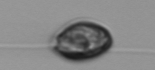
Label: flagellate